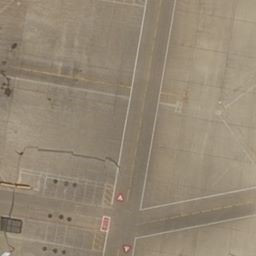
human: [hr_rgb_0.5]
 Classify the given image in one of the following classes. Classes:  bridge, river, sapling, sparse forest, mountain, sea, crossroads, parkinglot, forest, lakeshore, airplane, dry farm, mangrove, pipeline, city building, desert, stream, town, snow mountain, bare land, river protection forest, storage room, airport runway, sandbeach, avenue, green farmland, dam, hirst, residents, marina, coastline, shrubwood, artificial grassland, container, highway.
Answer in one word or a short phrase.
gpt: airport runway